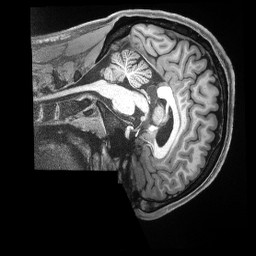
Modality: T1w
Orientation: sagittal
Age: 19
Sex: male
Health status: ill
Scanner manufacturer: siemens
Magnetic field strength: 3 T
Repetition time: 2.5 s
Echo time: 0.00181 s